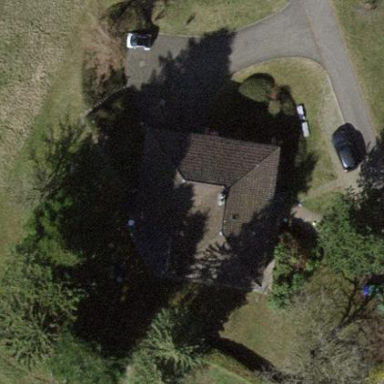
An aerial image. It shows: Detached building.